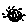
Label: moon